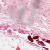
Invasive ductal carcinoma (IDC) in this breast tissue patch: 0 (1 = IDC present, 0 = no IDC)